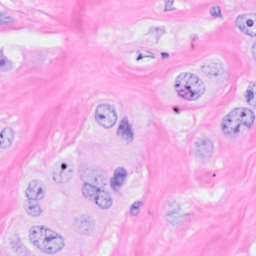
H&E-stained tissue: Breast